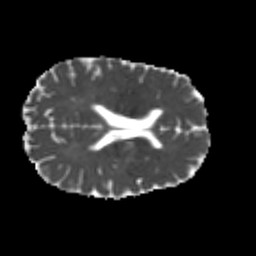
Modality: MD
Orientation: axial
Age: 22
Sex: male
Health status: healthy
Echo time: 0.074 s